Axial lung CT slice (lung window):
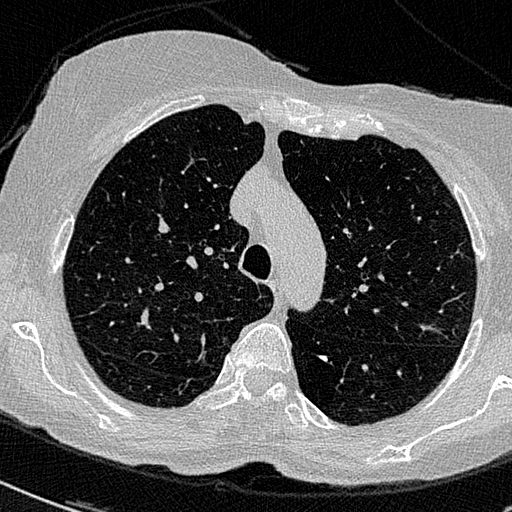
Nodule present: no